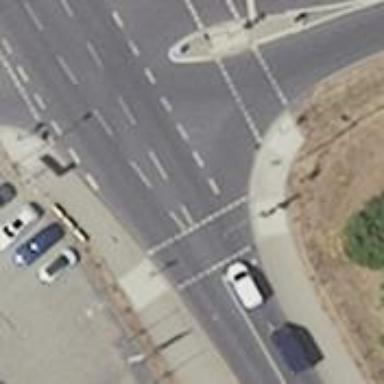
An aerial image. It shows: Road crossing with traffic signals.